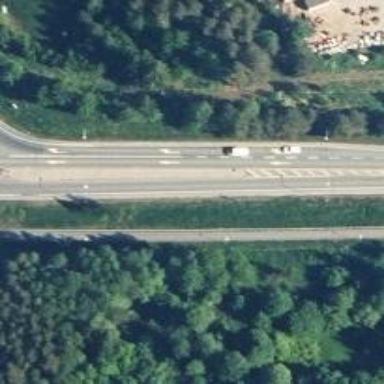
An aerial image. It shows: Asphalt trunk highway.